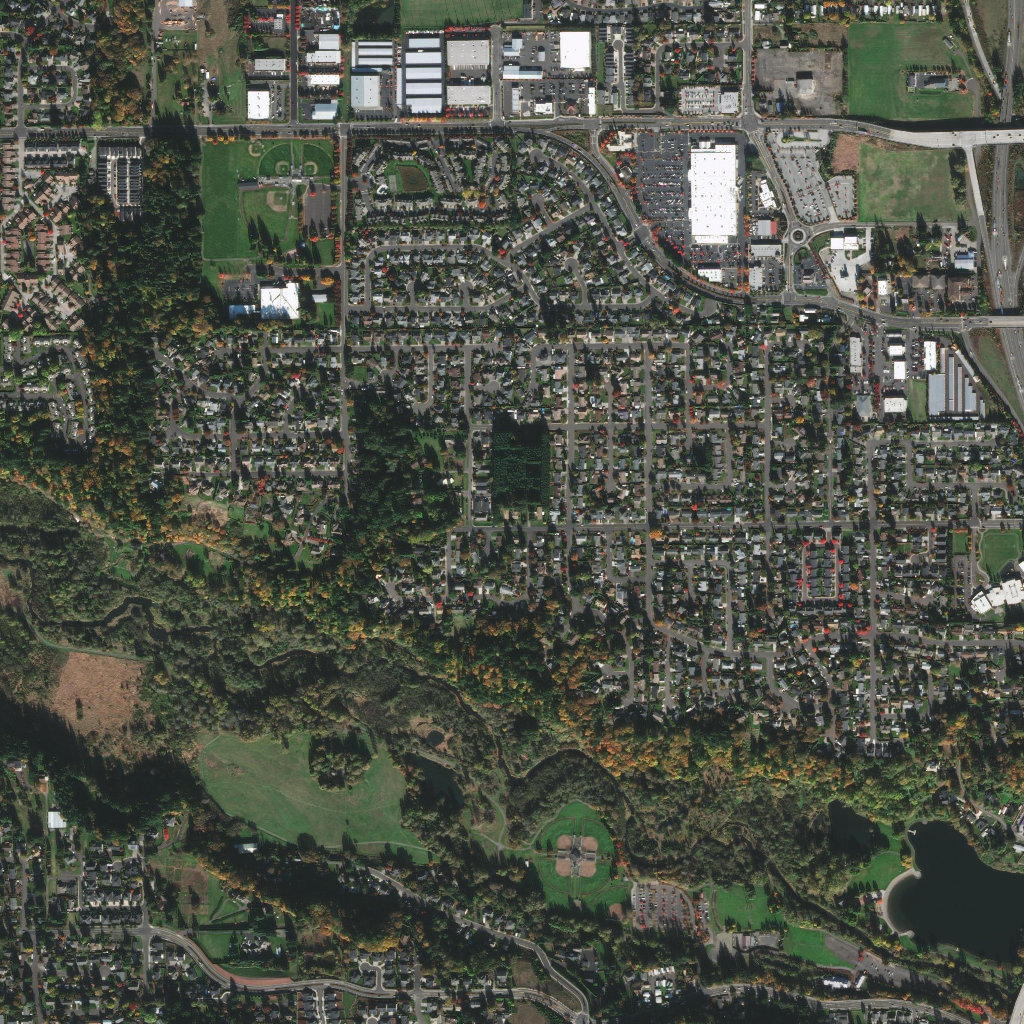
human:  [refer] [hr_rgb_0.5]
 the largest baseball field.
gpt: <box>[[23, 17, 28, 23, 0]]</box>